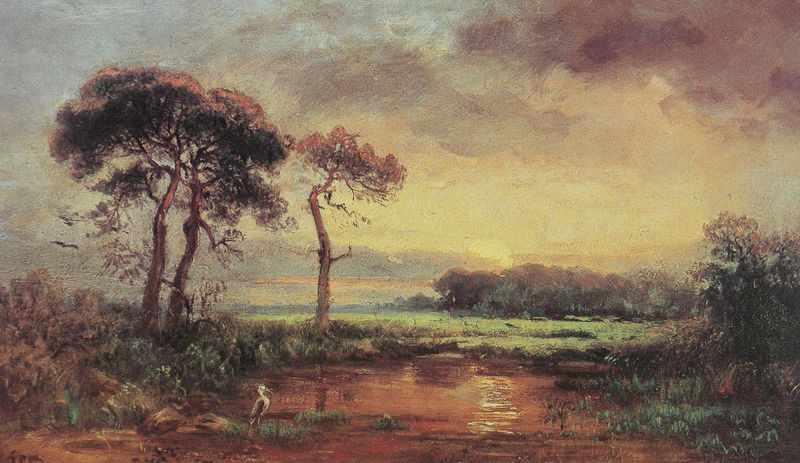
Titel: Störche im Moor
Künstler: Adolf Heinrich Lier
Institution: (Privatbesitz)
Schlagwörter: baum, blau, dunkel, gemälde, himmel, laub, meer, schatten, vogel, wasser, wolken, bäume, fluss, gelb, grün, landschaft, see, teich, ufer, abend, braun, hell, licht, ölbild, gras, wiese, wolke, niederlande, bach, dämmerung, erde, feld, horizont, morgen, natur, spiegelung, vögel, büsche, gebüsch, gewässer, sonne, wiesen, pflanzen, rosa, weiher, ruhe, ansicht, abendsonne, sonnenuntergang, romantik, impressionistisch, abendrot, strahlen, pelikan, reiher, sumpf, marsch, schein, moor, tümpel, storch, fischreiher, sonenaufgang, marschland, sumpg